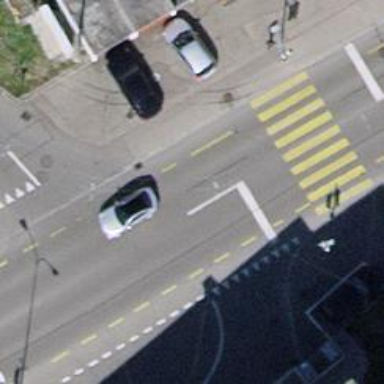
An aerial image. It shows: Road with traffic signals.